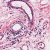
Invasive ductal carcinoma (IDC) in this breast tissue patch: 0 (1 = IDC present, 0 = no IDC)